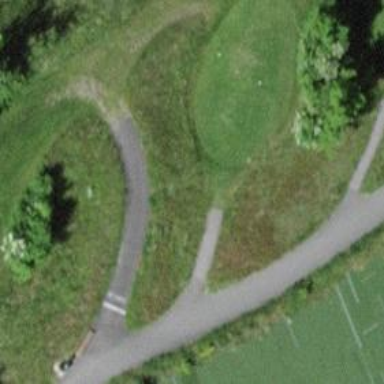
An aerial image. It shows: Golf cartpath that is also road path.